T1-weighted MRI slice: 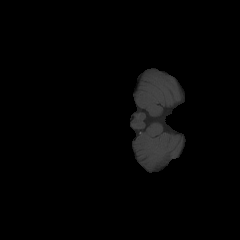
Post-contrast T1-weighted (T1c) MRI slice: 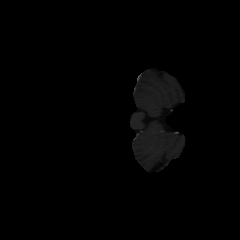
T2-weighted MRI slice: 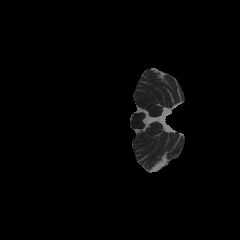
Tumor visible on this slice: no